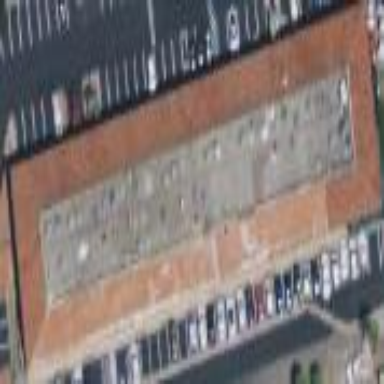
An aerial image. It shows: Commercial building.